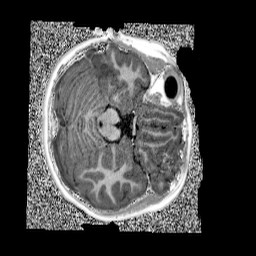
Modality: UNIT1
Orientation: axial
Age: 8
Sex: female
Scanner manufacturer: siemens
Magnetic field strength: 3 T
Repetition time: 4 s
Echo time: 0.00299 s